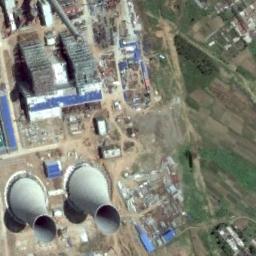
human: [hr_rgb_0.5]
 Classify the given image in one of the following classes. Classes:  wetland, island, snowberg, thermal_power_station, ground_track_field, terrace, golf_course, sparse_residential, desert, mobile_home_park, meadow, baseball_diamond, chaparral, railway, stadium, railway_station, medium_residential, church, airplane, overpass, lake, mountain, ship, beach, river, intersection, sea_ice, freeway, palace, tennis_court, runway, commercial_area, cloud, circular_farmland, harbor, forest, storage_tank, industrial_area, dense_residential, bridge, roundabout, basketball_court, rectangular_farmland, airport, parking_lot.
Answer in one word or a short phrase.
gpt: thermal_power_station